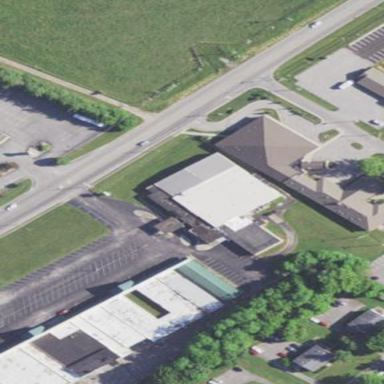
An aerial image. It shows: Building that houses bowling alley.